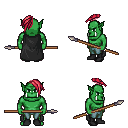
a pixel art fantasy rpg character, male body template, orc, green skin, black cape, teal pants, ruby red long mohawk hairstyle, black shoes, spear, four views (front, back, left, right), 2x2 character sprite sheet, small pixel art, hard edges, no anti-aliasing